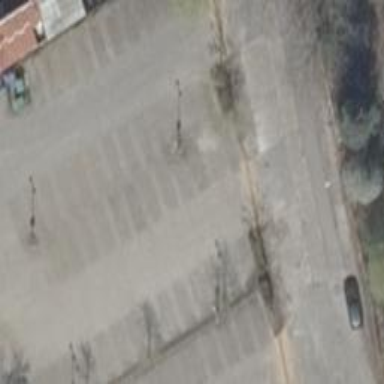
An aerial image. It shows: Parking area with surface.